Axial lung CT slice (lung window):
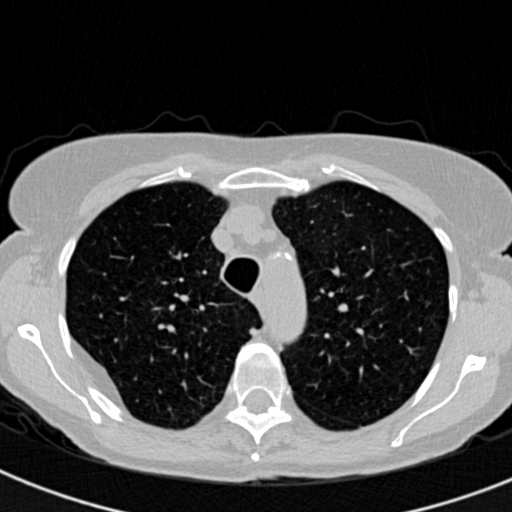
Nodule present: no